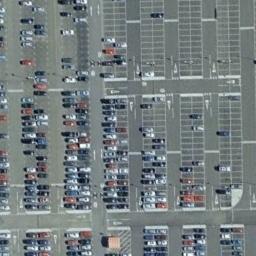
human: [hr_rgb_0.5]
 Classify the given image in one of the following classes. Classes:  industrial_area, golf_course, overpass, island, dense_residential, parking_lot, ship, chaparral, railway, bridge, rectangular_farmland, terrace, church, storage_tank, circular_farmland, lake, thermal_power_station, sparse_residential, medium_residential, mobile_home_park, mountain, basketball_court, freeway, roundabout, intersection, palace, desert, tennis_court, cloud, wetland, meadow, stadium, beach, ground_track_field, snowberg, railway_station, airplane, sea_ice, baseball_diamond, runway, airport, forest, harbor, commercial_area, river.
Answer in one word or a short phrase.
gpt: parking_lot